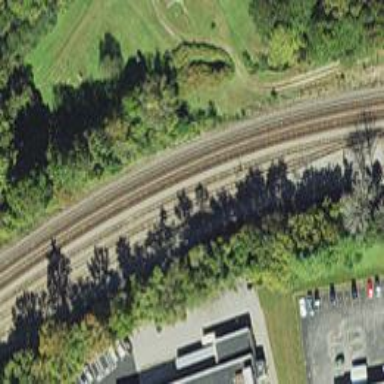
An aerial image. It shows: Railway track.